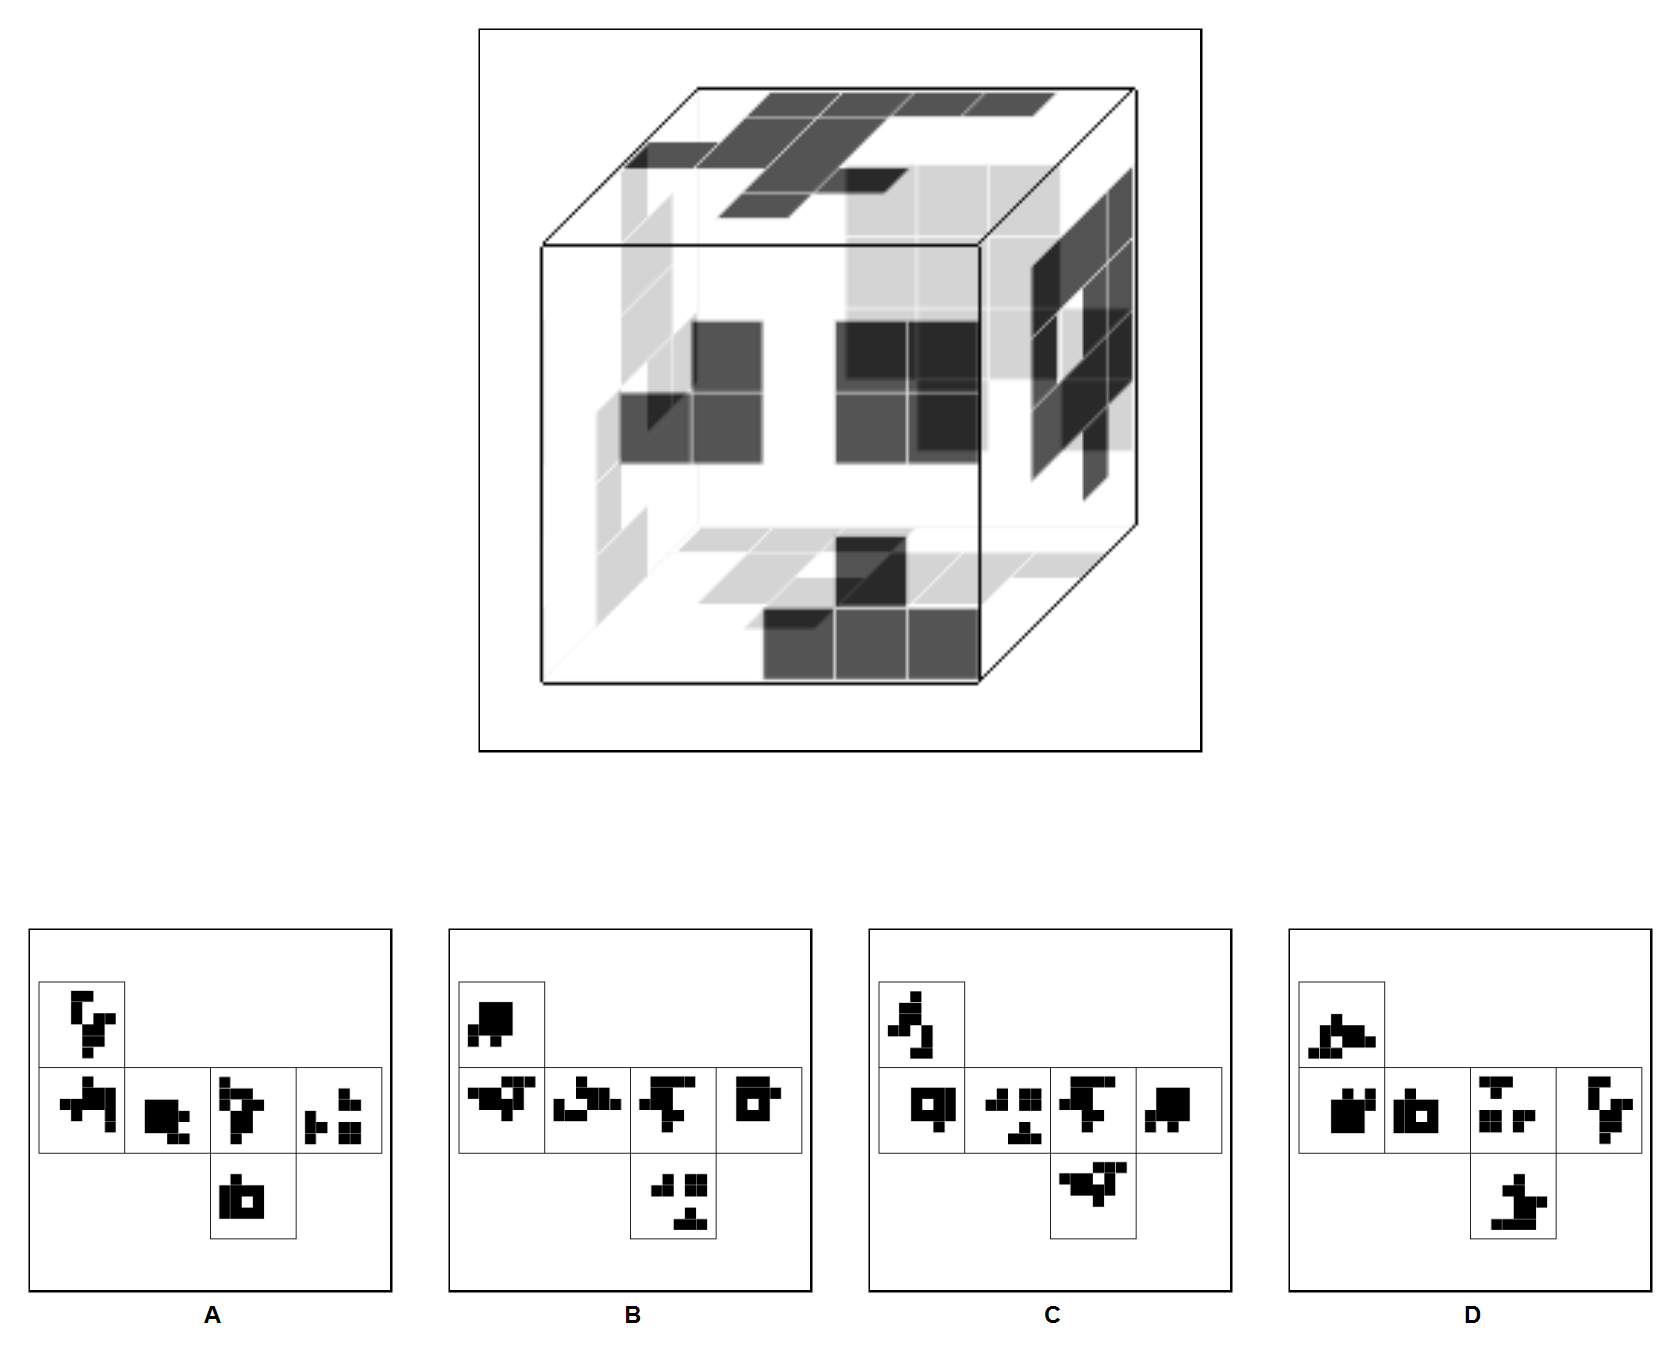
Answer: C